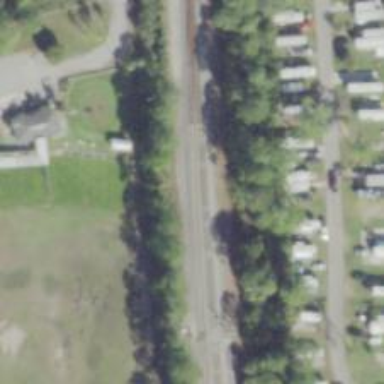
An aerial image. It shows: Railway siding with rails.